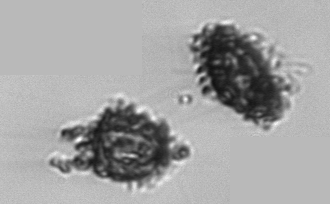
Label: Thalassiosira_TAG_external_detritus